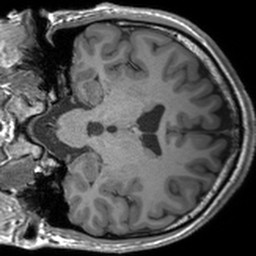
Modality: T1w
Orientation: coronal
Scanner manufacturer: siemens
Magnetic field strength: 3 T
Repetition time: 1.54 s
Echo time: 0.00234 s